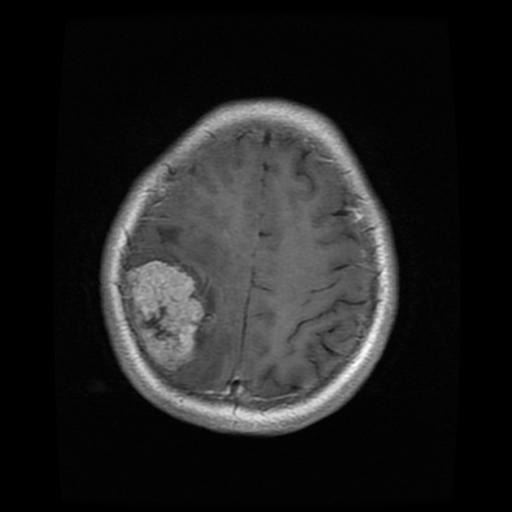
Label: meningioma